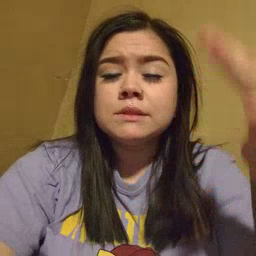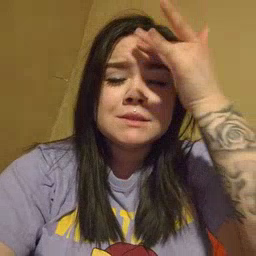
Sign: sick